Aerial crown-view tile of a tropical tree (Barro Colorado Island, Panama), acquired 20250915:
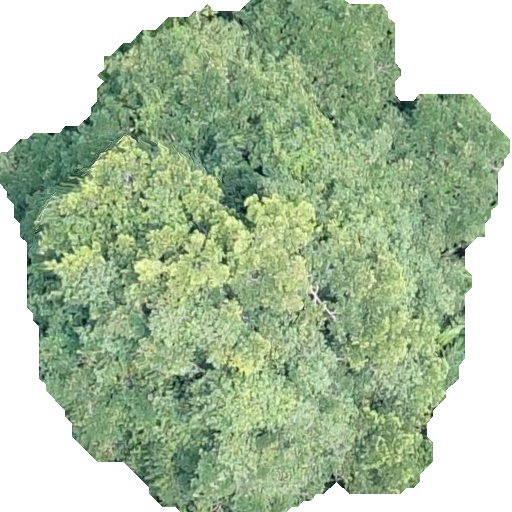
Species: Tabernaemontana arborea
GBIF accepted scientific name: Tabernaemontana arborea
Crown area: 276.352 m²